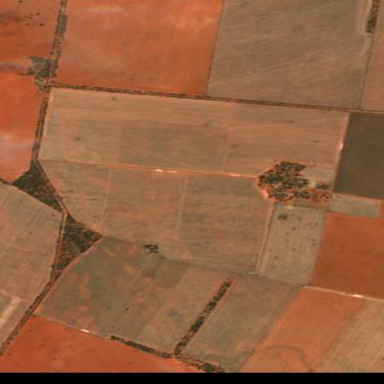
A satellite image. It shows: Farmland used for producing crops.